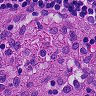
Metastatic tissue present: no